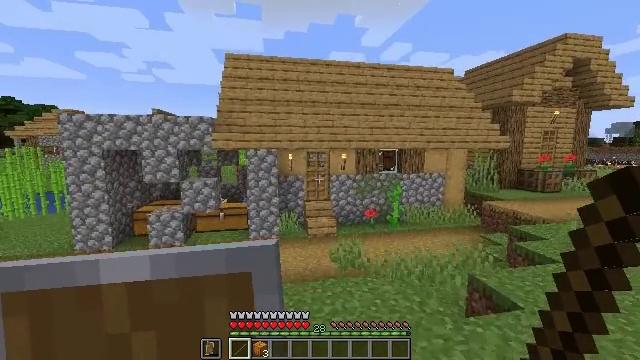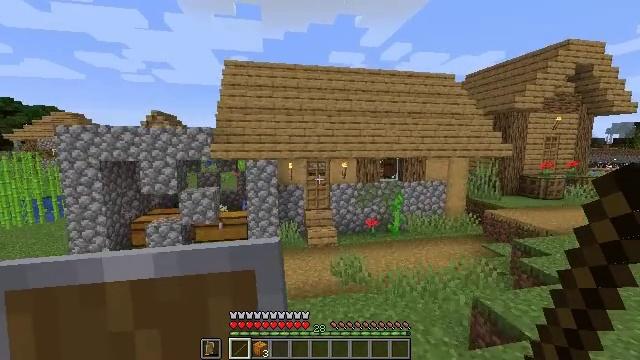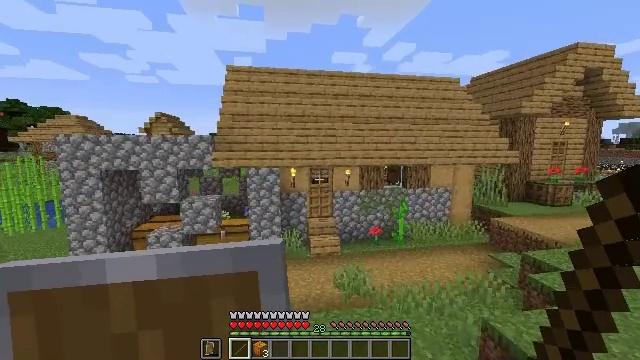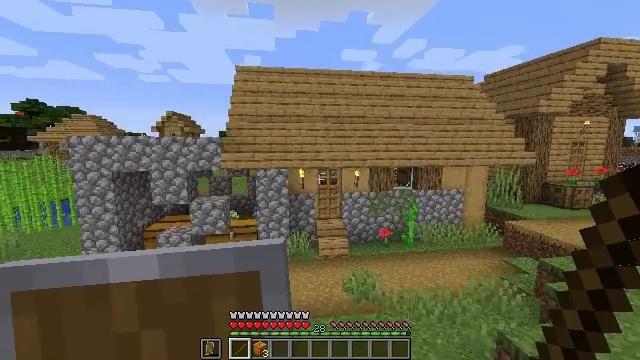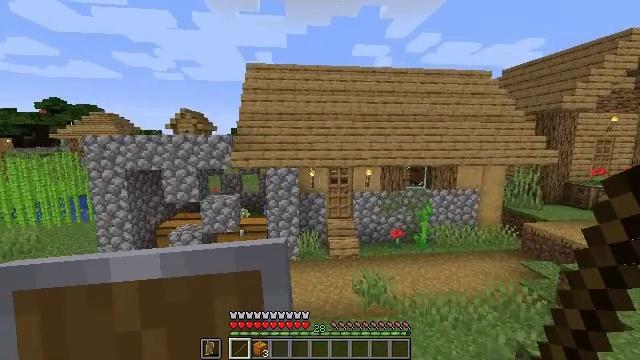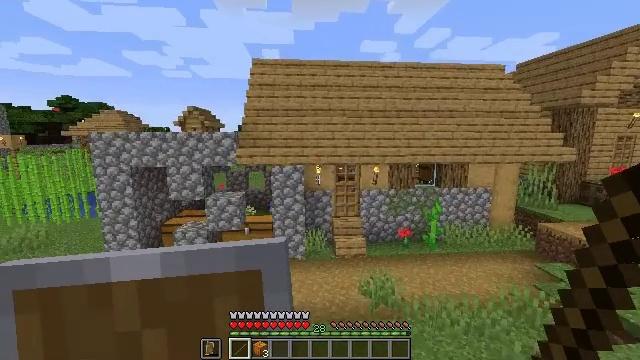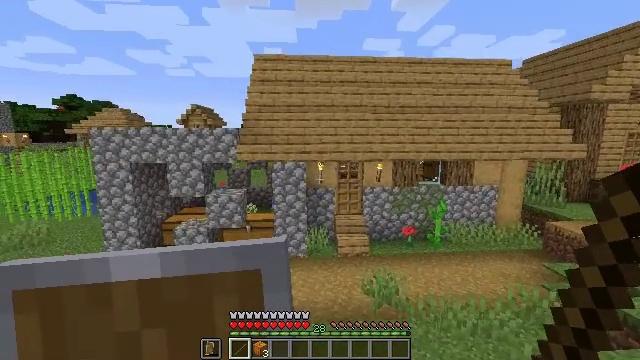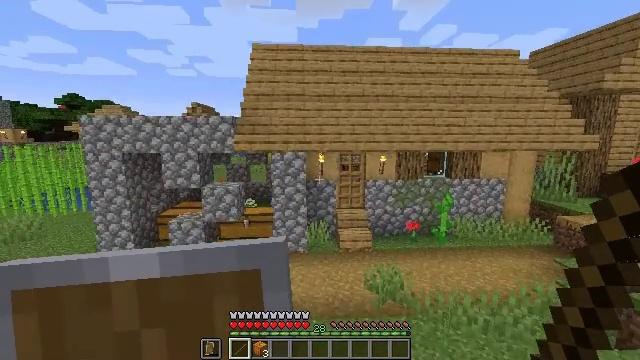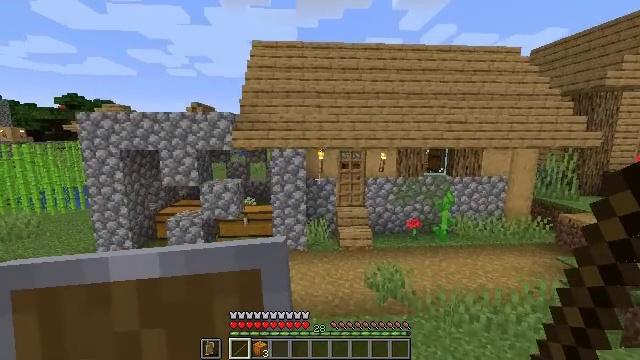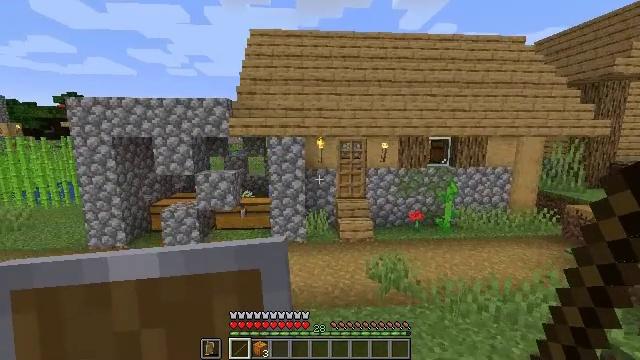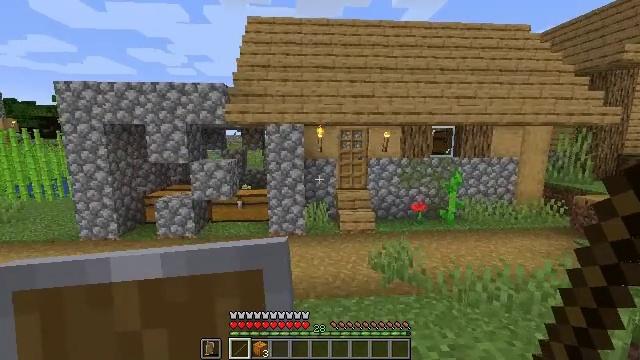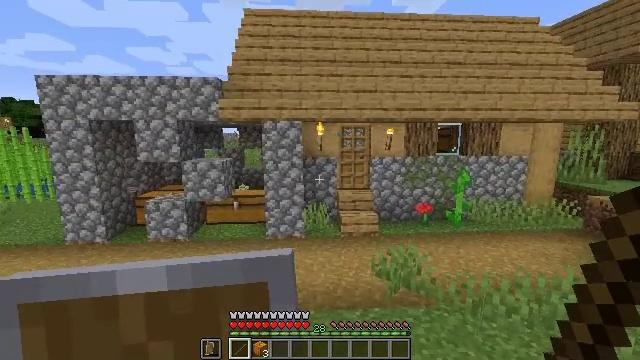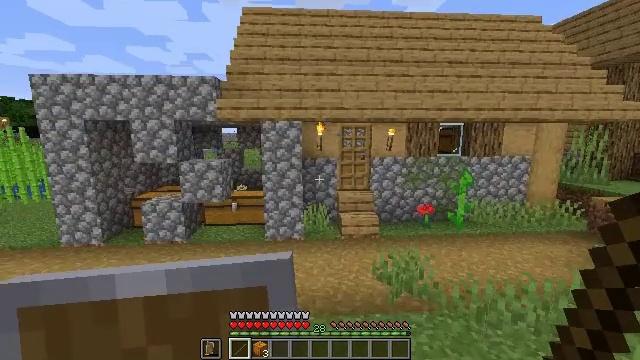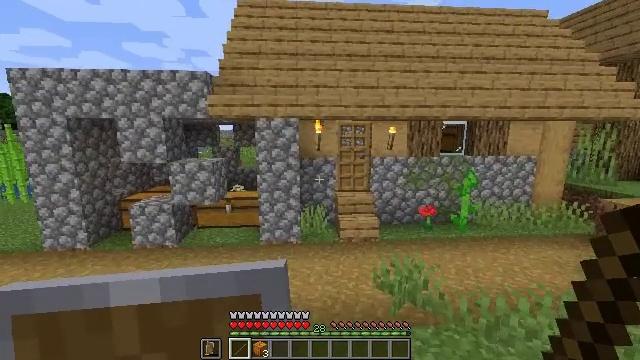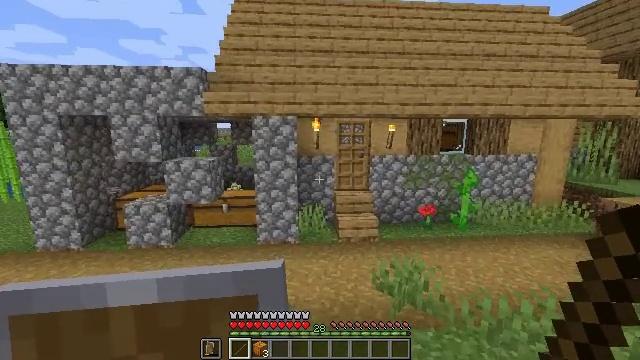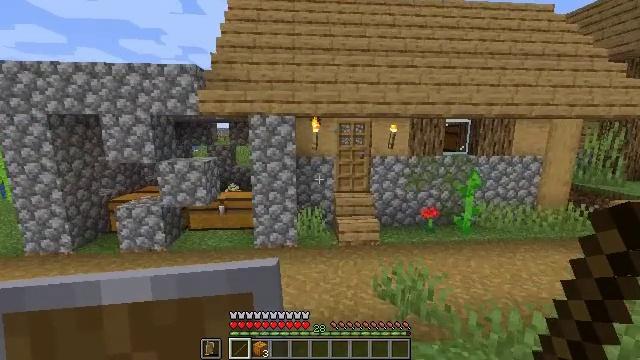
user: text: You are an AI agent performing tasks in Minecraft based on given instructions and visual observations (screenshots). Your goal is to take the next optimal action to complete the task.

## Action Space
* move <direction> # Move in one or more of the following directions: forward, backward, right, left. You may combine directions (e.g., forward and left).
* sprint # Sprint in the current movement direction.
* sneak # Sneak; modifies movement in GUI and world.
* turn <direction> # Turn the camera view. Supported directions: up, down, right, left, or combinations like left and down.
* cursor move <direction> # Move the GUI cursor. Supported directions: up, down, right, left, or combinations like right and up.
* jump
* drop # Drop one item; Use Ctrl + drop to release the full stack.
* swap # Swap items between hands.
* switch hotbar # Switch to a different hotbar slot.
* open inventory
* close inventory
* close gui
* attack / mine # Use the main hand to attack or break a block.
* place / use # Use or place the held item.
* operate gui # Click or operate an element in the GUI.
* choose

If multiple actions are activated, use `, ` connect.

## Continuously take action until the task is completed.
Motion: motion action
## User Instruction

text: Get a glowstone by combining glowstone dust.
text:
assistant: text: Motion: move forward, jump
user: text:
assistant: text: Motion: move forward, jump
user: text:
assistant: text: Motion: move forward, turn left
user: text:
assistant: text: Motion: move forward, turn left
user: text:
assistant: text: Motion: move forward, turn left
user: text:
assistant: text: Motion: move forward
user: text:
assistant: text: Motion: move forward
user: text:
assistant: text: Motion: move forward
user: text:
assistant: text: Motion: move forward
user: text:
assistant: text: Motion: move forward
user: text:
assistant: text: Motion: move forward
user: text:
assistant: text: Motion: move forward
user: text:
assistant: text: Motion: move forward
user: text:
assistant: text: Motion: move forward
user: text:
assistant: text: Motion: move forward
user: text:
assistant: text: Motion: move forward
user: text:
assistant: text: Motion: move forward
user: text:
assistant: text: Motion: move forward
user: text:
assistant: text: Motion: move forward
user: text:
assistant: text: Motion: move forward
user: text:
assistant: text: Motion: move forward
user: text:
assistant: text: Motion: move forward, turn right
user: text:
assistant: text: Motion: move forward, turn right
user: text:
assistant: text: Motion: move forward, turn right
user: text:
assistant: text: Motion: move forward, turn right
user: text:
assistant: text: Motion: move forward
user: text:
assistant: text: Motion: move forward
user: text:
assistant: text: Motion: move forward, turn up
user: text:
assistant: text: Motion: move forward
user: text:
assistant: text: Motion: move forward